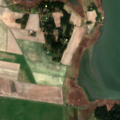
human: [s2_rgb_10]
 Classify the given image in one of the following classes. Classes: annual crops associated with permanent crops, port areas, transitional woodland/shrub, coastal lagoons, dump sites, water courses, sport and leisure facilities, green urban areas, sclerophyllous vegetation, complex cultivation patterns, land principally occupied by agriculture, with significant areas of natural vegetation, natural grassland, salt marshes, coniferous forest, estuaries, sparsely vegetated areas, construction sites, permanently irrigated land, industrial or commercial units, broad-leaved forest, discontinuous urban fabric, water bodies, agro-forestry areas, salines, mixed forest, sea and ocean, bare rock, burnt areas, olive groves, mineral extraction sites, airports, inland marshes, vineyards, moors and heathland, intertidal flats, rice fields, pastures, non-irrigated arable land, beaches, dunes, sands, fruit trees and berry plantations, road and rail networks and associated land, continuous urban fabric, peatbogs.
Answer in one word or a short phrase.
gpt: non-irrigated arable land, land principally occupied by agriculture, with significant areas of natural vegetation, sea and ocean